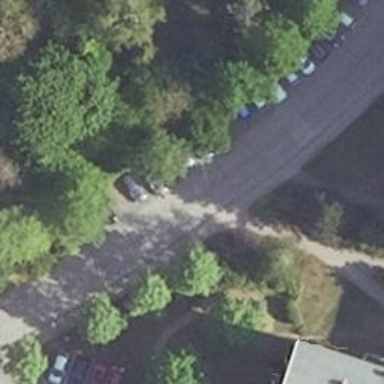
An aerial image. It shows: Residential road with concrete surface. There is sidewalk on the left side.